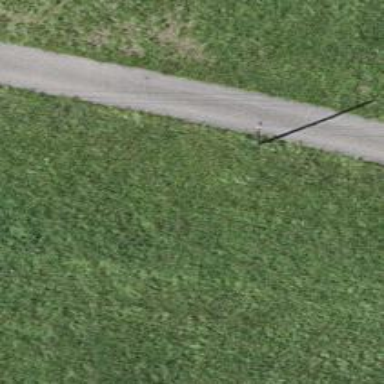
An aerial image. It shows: Utility pole as the man-made structure.